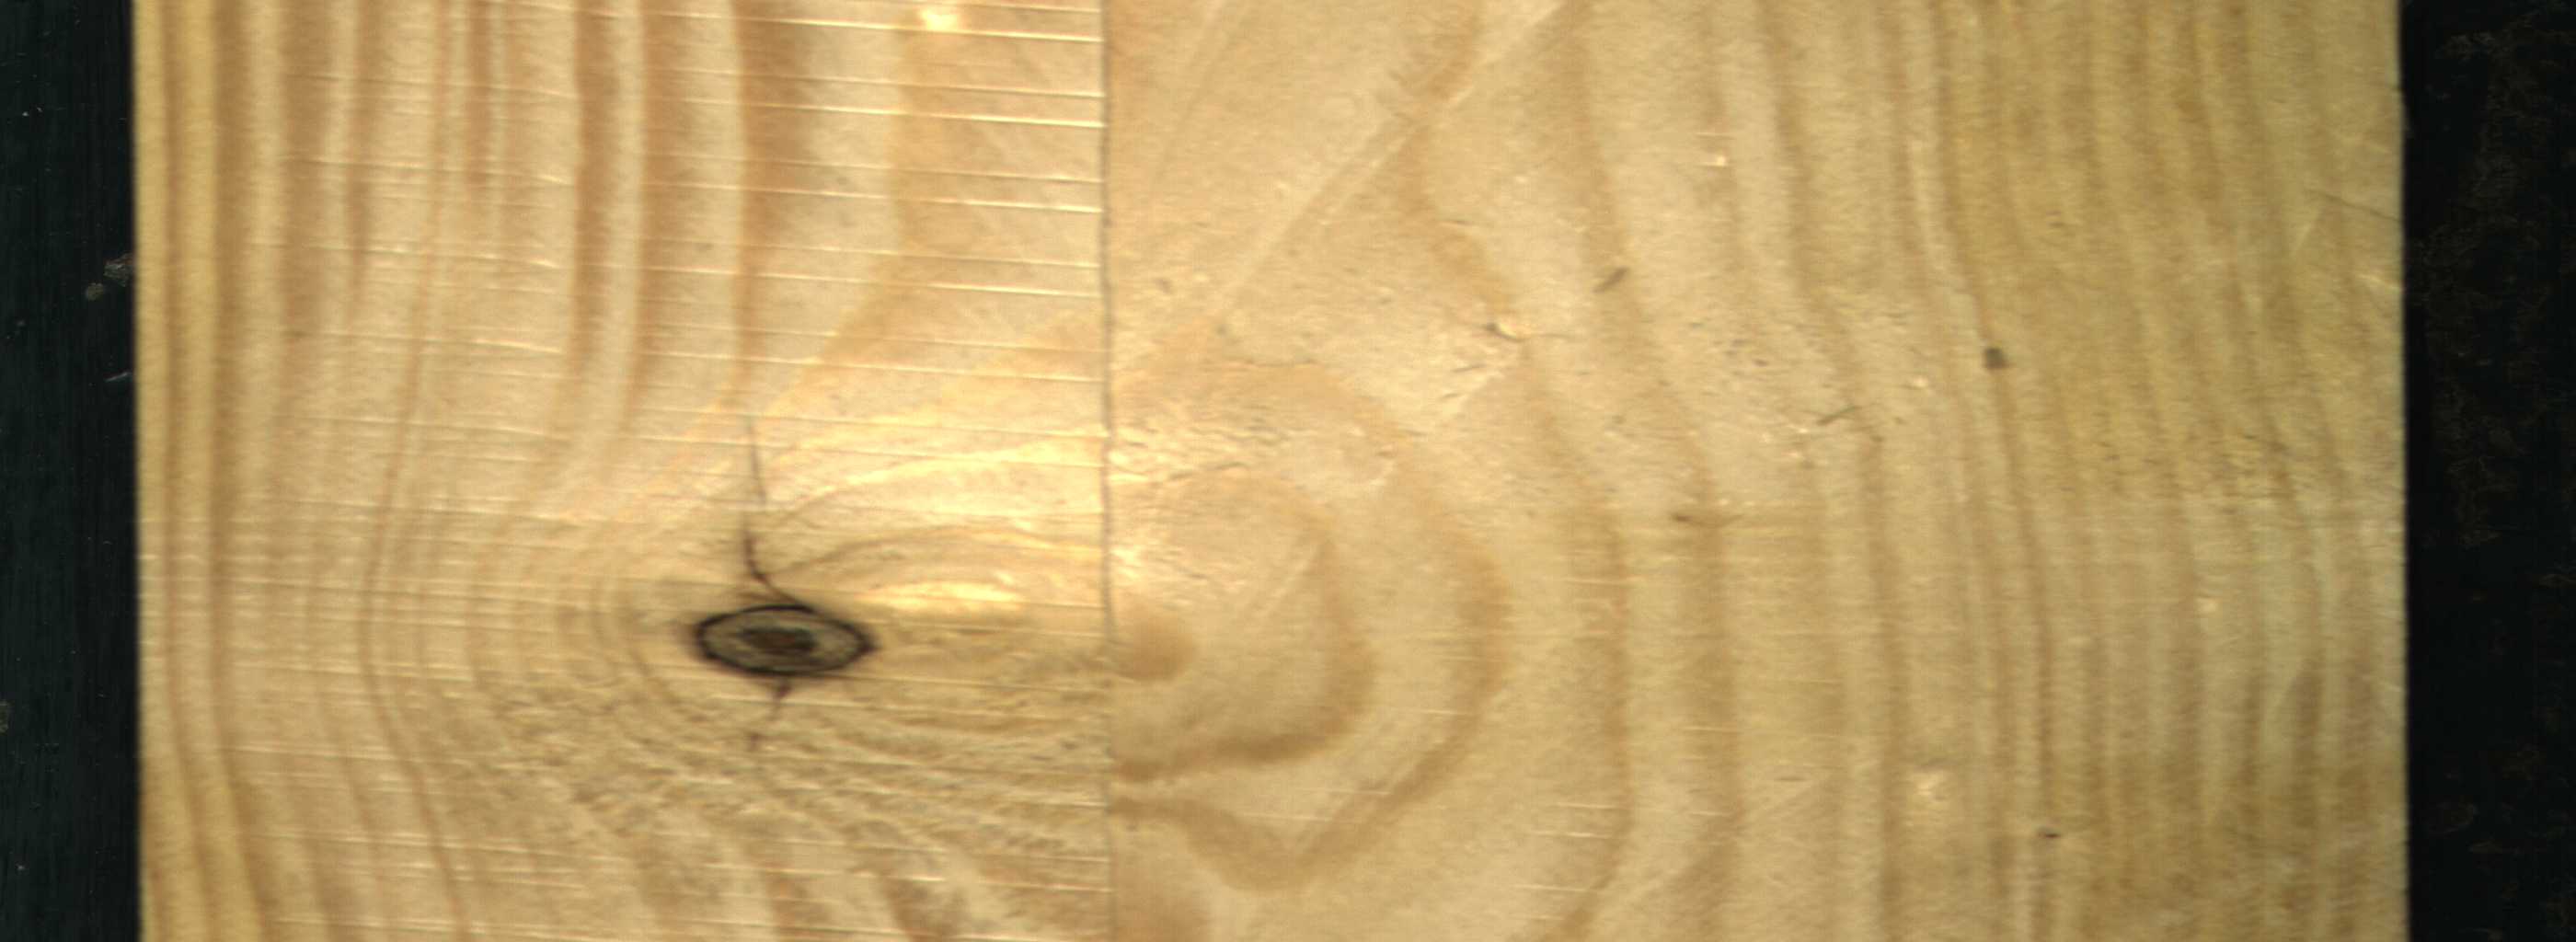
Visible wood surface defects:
Dead_Knot